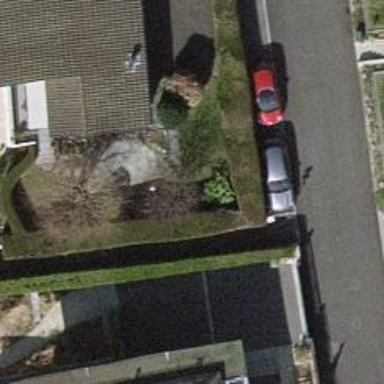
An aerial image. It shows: Hedge barrier.